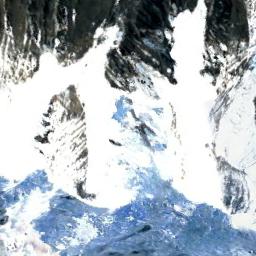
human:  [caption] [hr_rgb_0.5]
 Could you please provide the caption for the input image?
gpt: There is a lot of snow on the snowberg .

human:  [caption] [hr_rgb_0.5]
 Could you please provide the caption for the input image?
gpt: The snowberg is covered with glaciers .

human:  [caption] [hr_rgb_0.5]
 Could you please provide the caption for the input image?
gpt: A snow-covered mountain covered in large areas .

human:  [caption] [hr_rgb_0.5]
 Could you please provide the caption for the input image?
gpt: The snow berg is consist of bare land and white snow .

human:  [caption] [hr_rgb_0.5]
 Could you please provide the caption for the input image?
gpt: There are much snow on the snowberg .